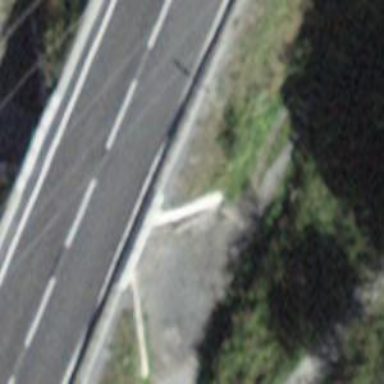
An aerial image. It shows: Asphalt path that goes through tunnel.